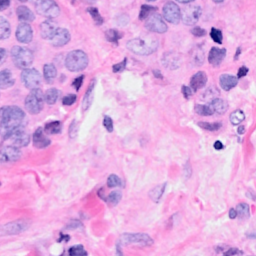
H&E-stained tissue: Breast